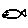
Label: fish